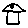
Label: house